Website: lowes
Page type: order-returns
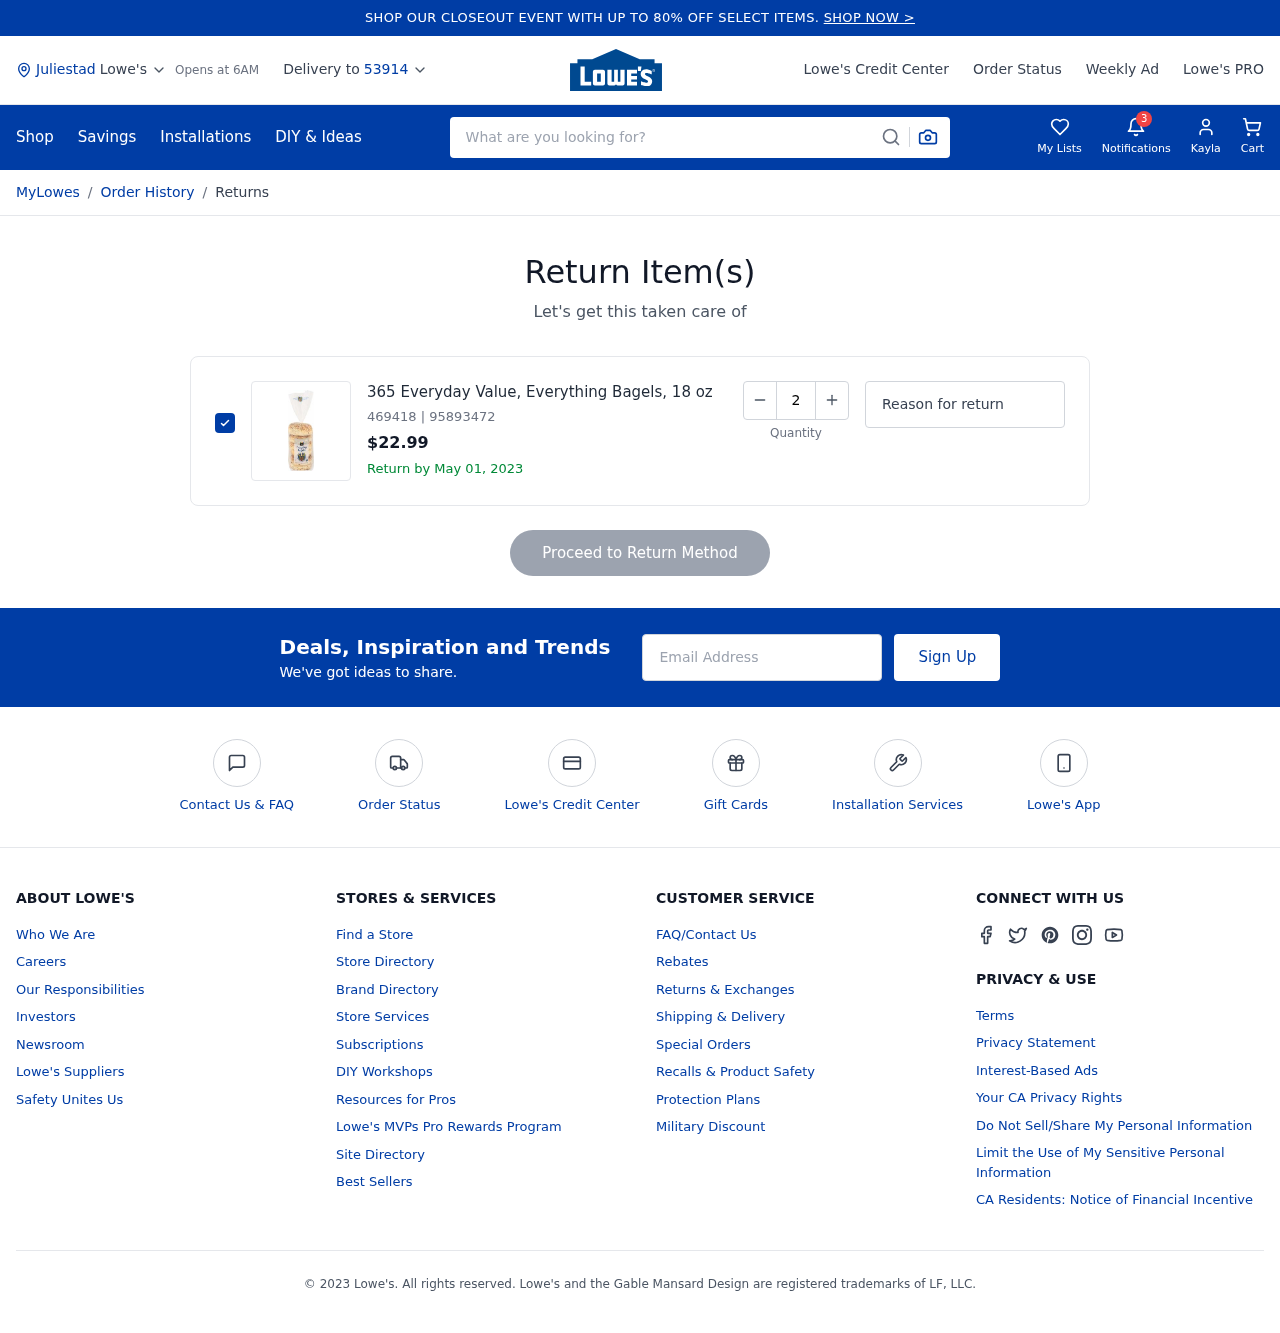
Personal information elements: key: PII_CITY
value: Juliestad
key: PII_FIRSTNAME
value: Kayla
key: PII_POSTCODE
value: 53914
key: PII_EMAIL
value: kayla.cook@hotmail.com
Product elements: key: PRODUCT1_NAME
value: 365 Everyday Value, Everything Bagels, 18 oz
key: PRODUCT1_PRICE
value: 22.99
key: PRODUCT1_ITEM_NUMBER
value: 469418
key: PRODUCT1_MODEL_NUMBER
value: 95893472
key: PRODUCT1_QUANTITY
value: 2
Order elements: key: ORDER_RETURN_BY_DATE
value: May 01, 2023